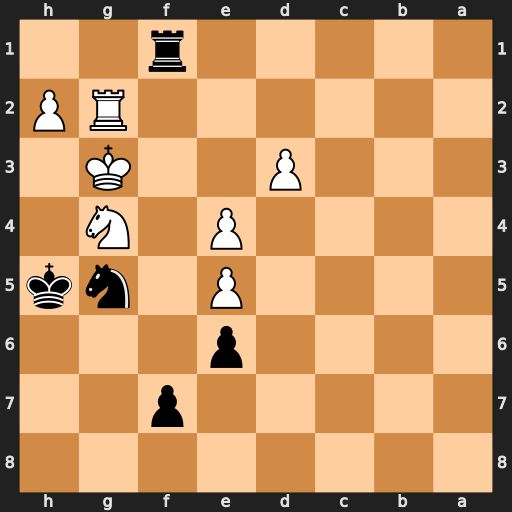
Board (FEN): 8/5p2/4p3/4P1nk/4P1N1/3P2K1/6RP/5r2
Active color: b
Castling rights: -
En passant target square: -
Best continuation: Rf3#